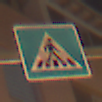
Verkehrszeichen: FussgaengerueberwegLinks
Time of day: Night
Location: Outdoor (Urban)
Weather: Clear
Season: NotSpecified
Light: Artificial